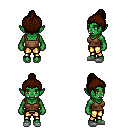
a pixel art fantasy rpg character, female body template, orc, green skin, brown pirate shirt, gold greaves, brown short topknot hairstyle, white slippers, four views (front, back, left, right), 2x2 character sprite sheet, small pixel art, hard edges, no anti-aliasing